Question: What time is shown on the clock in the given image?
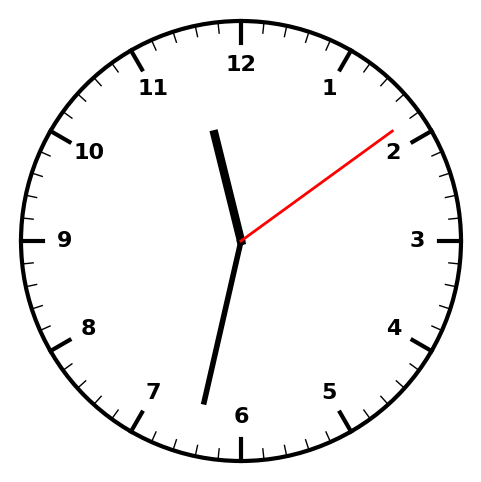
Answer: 11:32:09